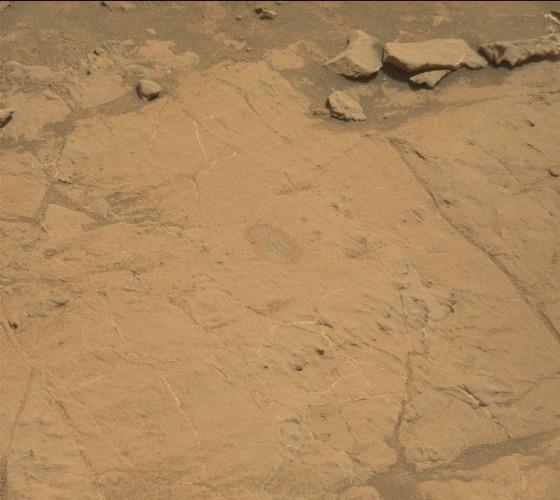
Terrain classes present: Bedrock, Gravel / Sand / Soil, Shadow